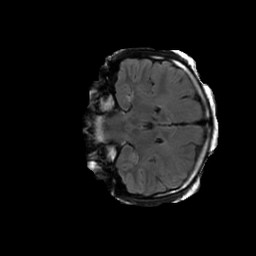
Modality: FLAIR
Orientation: coronal
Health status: ill
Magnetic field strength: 3 T